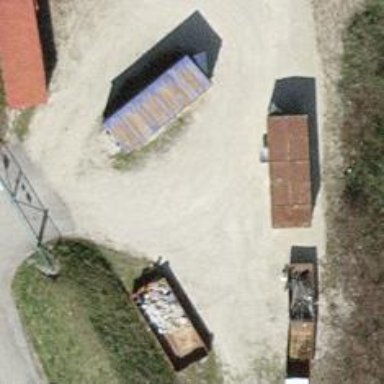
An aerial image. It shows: Recycling center for various types of waste.